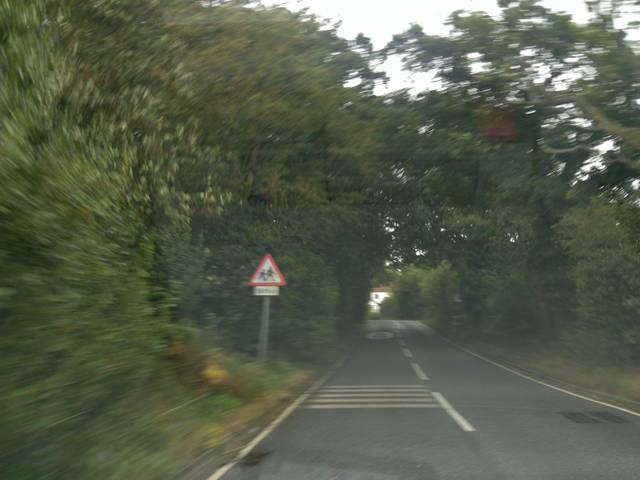
Region: United Kingdom
Coordinates: 51.846, 0.9431